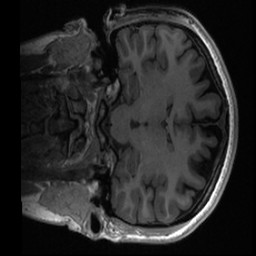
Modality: T1w
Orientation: coronal
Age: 18
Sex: female